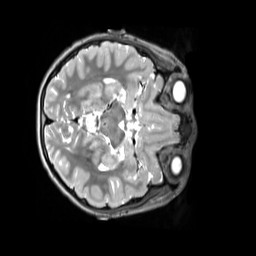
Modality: T2w
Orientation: axial
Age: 11
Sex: male
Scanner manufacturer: siemens
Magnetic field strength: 3 T
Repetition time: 3.2 s
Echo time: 0.408 s